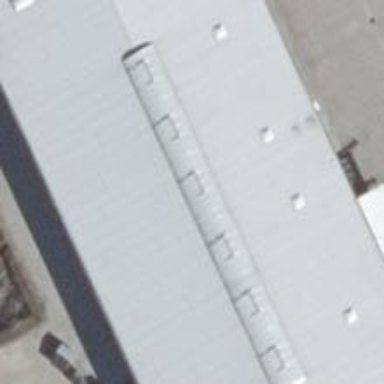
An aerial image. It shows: Building.